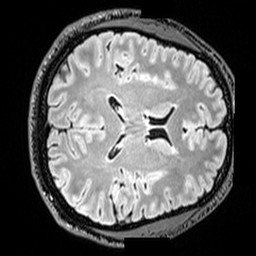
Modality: T2w
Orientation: axial
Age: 37
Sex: male
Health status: healthy
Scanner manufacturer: siemens
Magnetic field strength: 3 T
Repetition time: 5 s
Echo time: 0.397 s